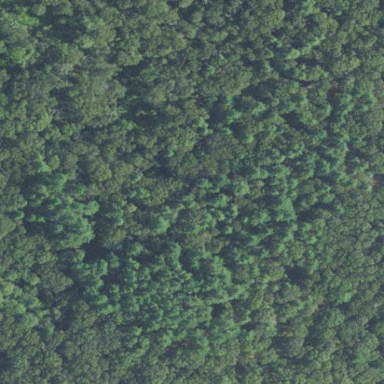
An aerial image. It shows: Woodland with needle-leaved trees.